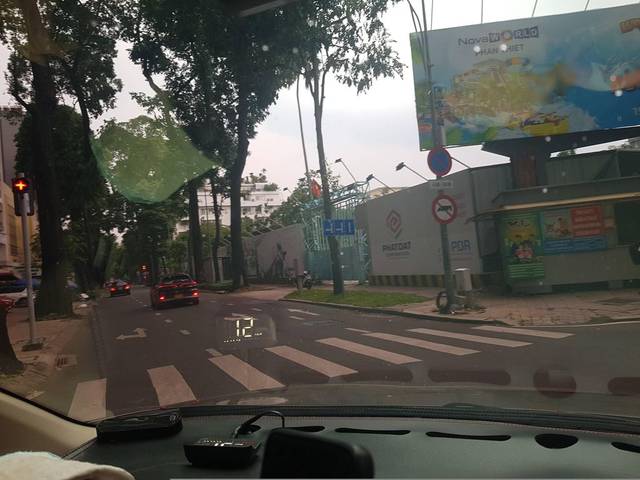
Region: Vietnam
Coordinates: 10.781, 106.695